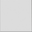
Piece: xx